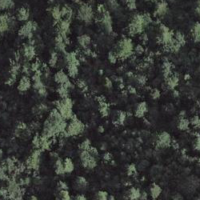
EUNIS habitat code: 41
Species observed at this site:
Campanula trachelium